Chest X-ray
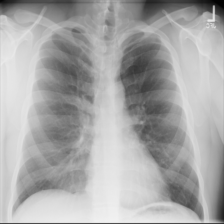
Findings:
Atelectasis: negative
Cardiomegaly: negative
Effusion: negative
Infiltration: negative
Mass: positive
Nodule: negative
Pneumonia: negative
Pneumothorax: negative
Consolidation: negative
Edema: negative
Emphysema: negative
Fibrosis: negative
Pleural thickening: negative
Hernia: negative